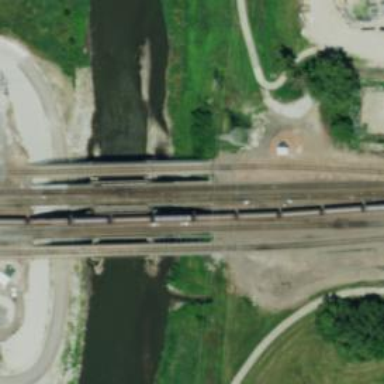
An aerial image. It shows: Abandoned railway bridge.